Question:
I'm animating a view using 'TranslateAnimation' in order to achieve a drop down view animation. The problem I'm facing is that size of the container does not increase after the animation has finished.
Please check the image and snippet code:
'''
TranslateAnimation animation = new TranslateAnimation(0.0f, 0.0f, top, top + px);
animation.initialize(mDropDownLayout.getWidth(),mDropDownLayout.getHeight(), parentLayout.getWidth(), parentLayout.getHeight());
animation.setDuration(2000);
animation.setFillEnabled(true);
animation.setFillBefore(true);
mDropDownLayout.startAnimation(animation);
'''
The result I'm trying to achieve is that the container's height should increase as the as the animated view is translating, progressively.
Also, the animated view is moved only visually, not structurally.
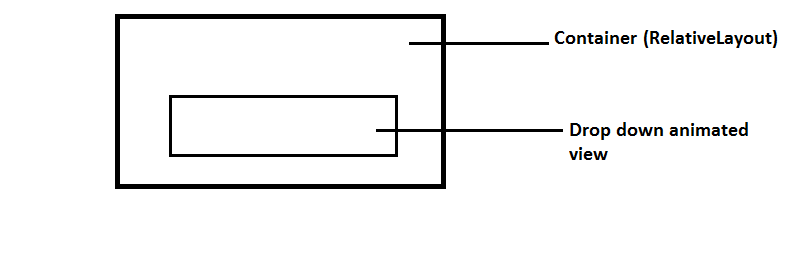
Answer: Finally, I got this. Android has two types of animation packages, (android.view.animation) and (android.animation). The latter one was introduced with Honeycomb.
I tried animating first with view animation but in vain, because I was not able to move the layout structure to the visual position after the animation was completed.
Then, I tried it with the Property Animation and I was able to achieve the desired results.
I highly recommend using property animation and you can also use it for api levels below 11 by using <URL> library.
I've added the demo project on github. <URL>
You will need NineOldAndroids library in order to run this demo on all api levels.